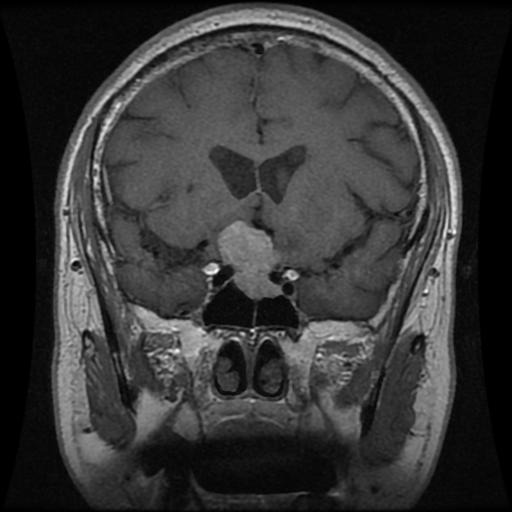
Label: pituitary